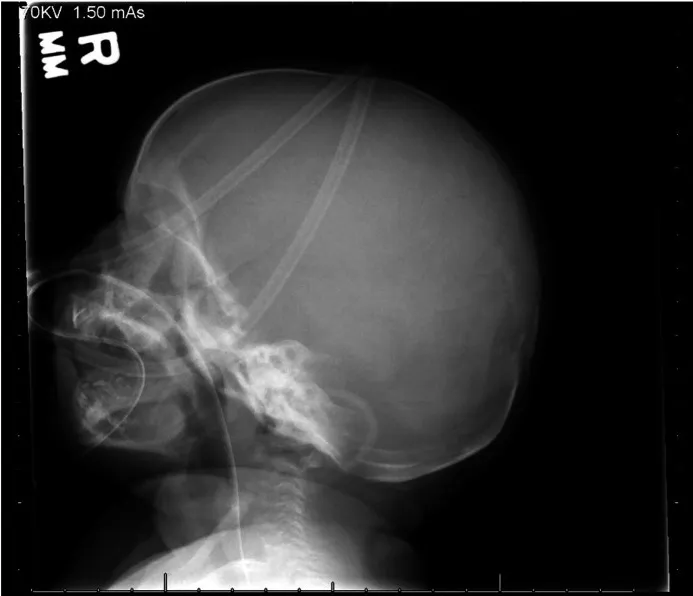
Apparent overriding of the lambdoid suture of the skull posteriorly is noted.
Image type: radiology (x_ray)